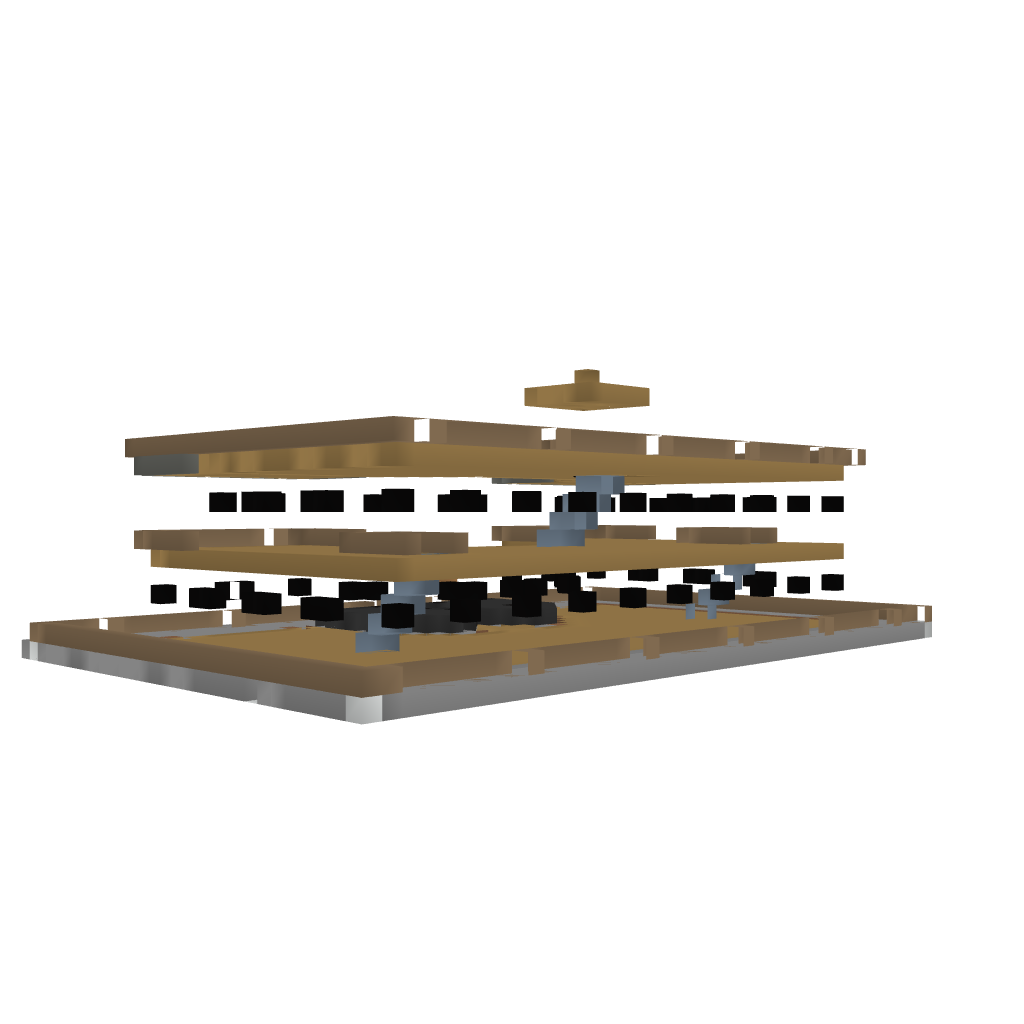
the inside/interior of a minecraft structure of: Mansion of Wood